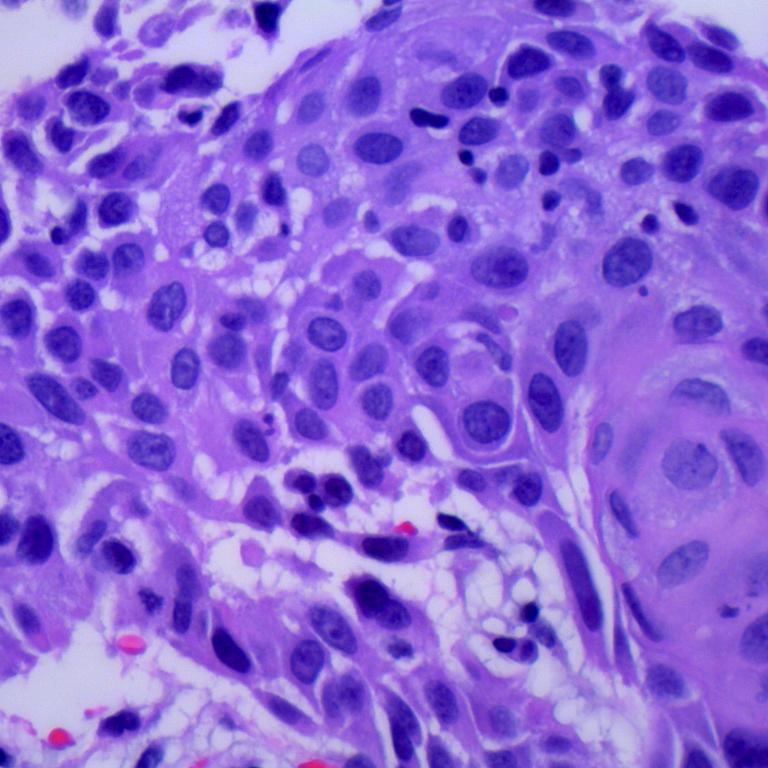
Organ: lung
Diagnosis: squamous carcinomas